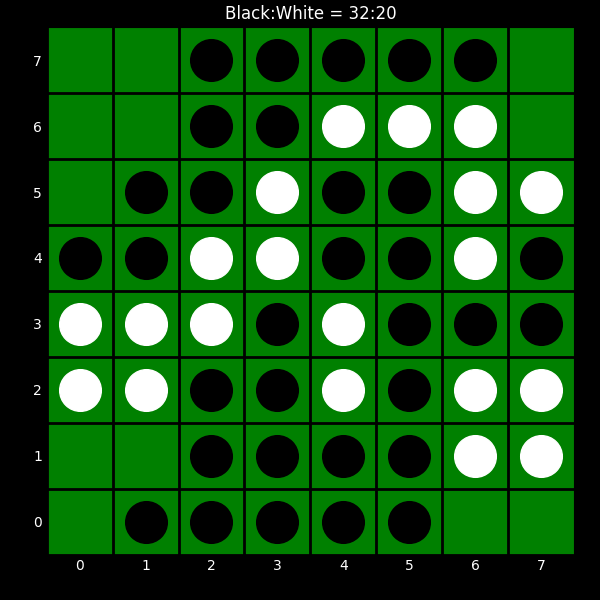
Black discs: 32
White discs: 20